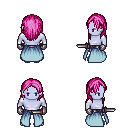
a pixel art fantasy rpg character, male body template, dark elf, purple skin, overskirt, metal pants, pink long hairstyle, metal gloves, white slippers, dagger, four views (front, back, left, right), 2x2 character sprite sheet, small pixel art, hard edges, no anti-aliasing